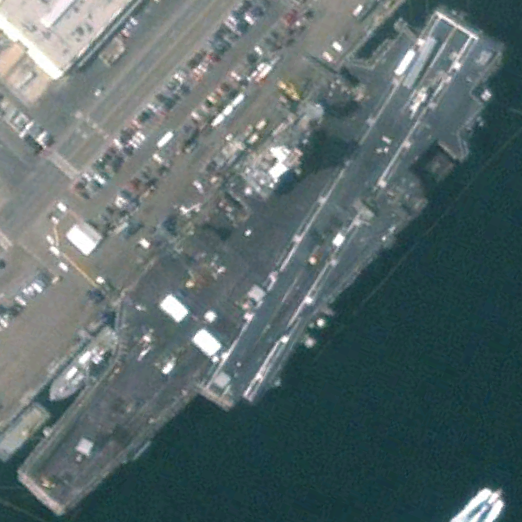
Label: aircraft_carrier